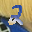
Label: 2